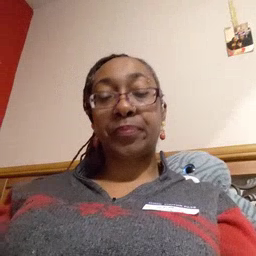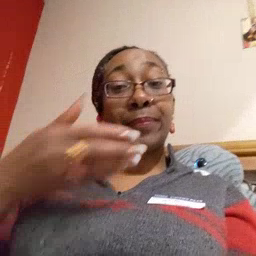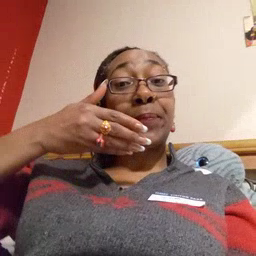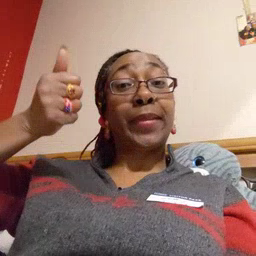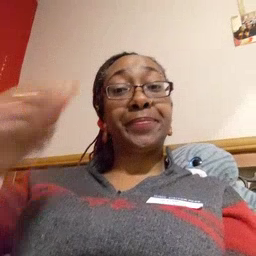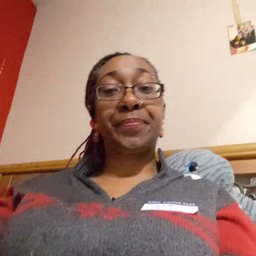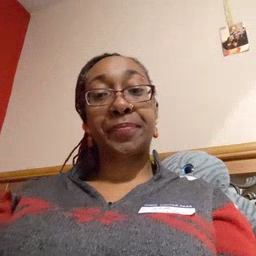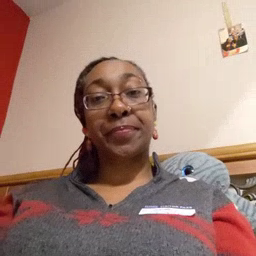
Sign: better